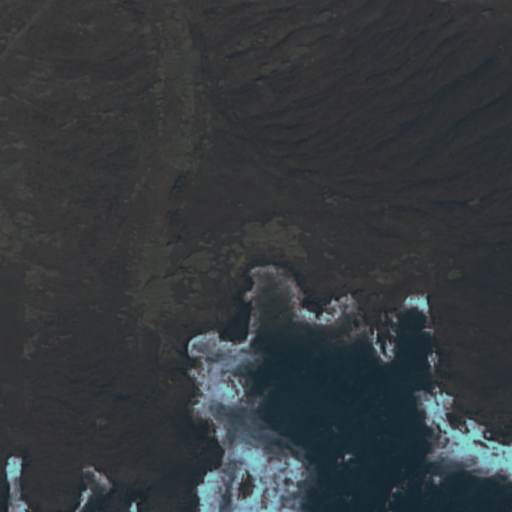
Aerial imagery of beach in Hawaii named Keone‘ele‘ele containing only unknown